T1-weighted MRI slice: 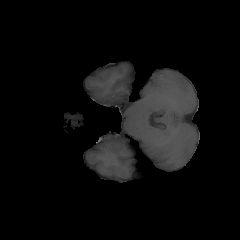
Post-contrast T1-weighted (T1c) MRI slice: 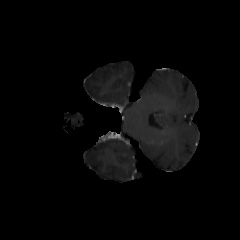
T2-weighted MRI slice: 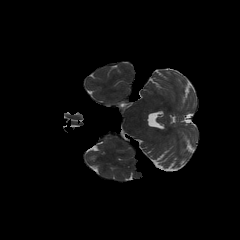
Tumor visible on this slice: no